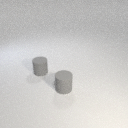
small gray rubber cylinder to the left of small gray rubber cylinder